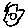
Label: flower